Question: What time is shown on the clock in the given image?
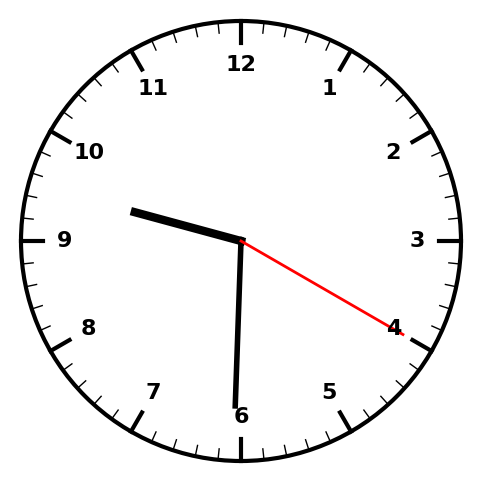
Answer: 09:30:20